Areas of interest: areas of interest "Sunshine Children's Paradise"
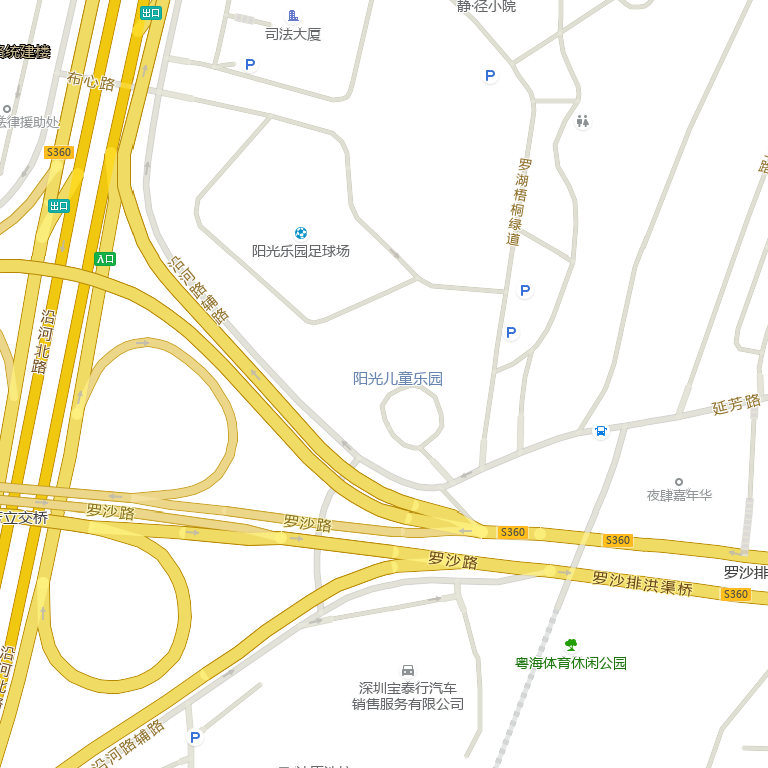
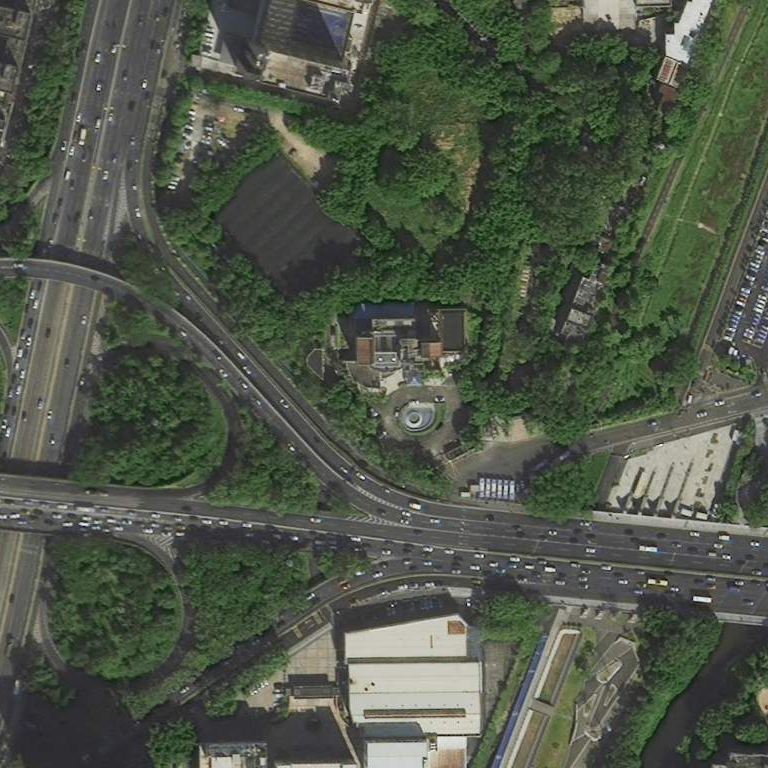